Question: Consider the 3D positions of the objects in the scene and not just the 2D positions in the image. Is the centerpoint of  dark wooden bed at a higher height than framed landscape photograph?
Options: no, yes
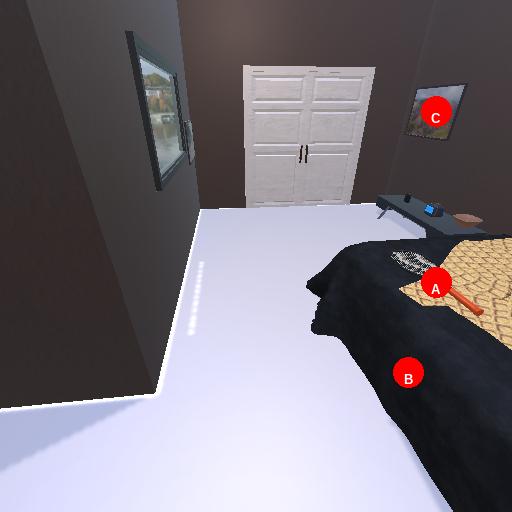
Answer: no